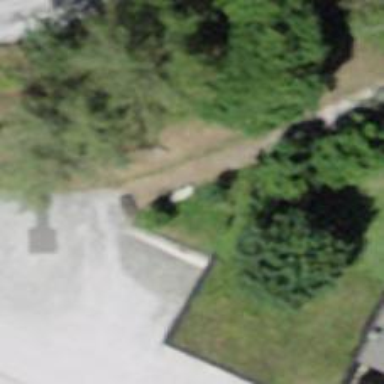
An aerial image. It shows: Group of garages.